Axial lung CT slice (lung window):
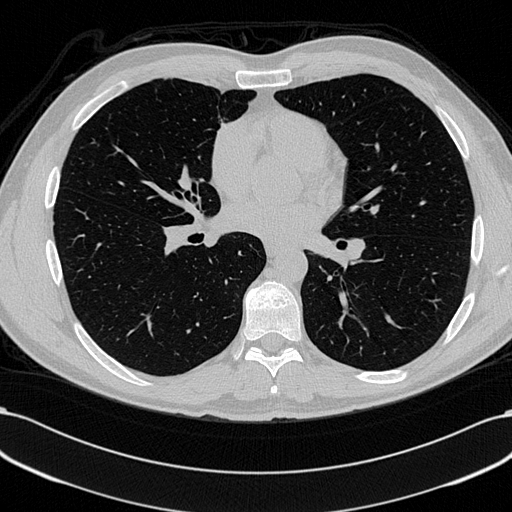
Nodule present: no